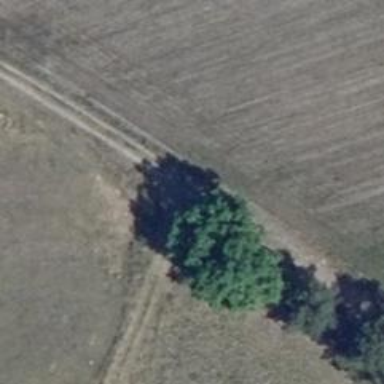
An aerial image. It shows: Deciduous tree with broadleaved leaves.